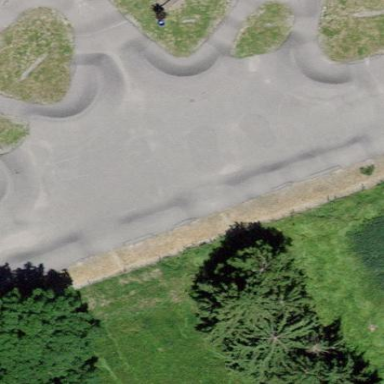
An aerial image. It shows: Asphalt surface.